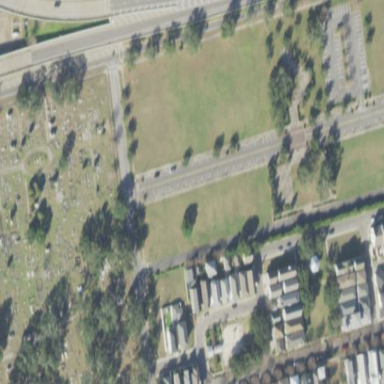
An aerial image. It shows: Recreation ground.